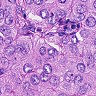
Metastatic tissue present: yes